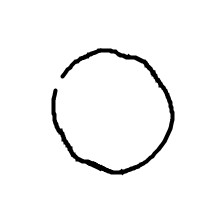
Shape: circle